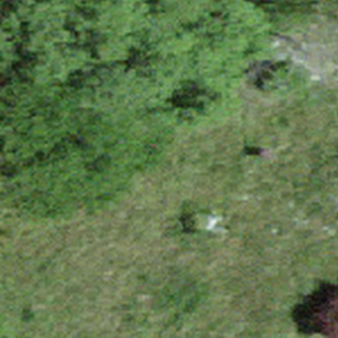
Label: other